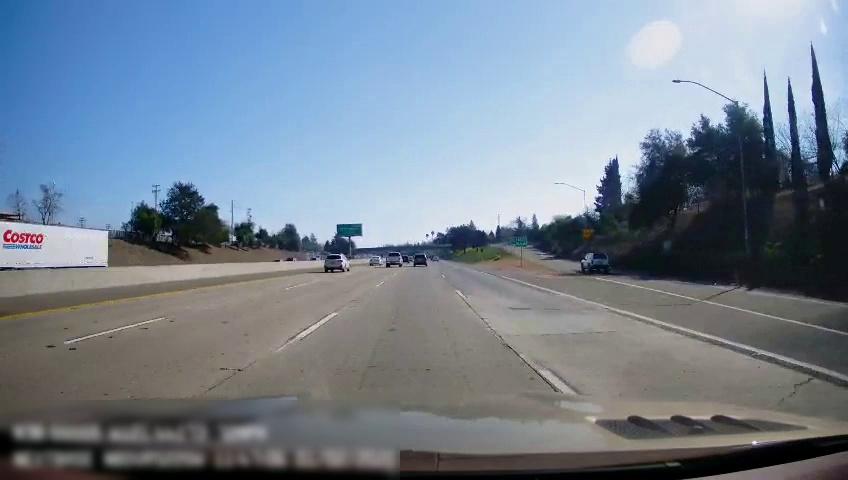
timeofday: Day
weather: Sunny
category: Drivable Space
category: Vehicles | SUV
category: Vehicles | Truck
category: Vehicles | SUV
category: Vehicles | SUV
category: Vehicles | SUV
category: Vehicles | Car
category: Lanes | Alternate Lane
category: Lanes | Alternate Lane
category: Lanes | Alternate Lane
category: Lanes | Alternate Lane
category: Lanes | Current Lane
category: Lanes | Alternate Lane
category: Lanes | Alternate Lane
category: Traffic | Signs
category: Traffic | Signs